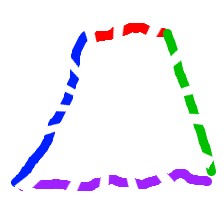
Shape: trapezoid